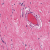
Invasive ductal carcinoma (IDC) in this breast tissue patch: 0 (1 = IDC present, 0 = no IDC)